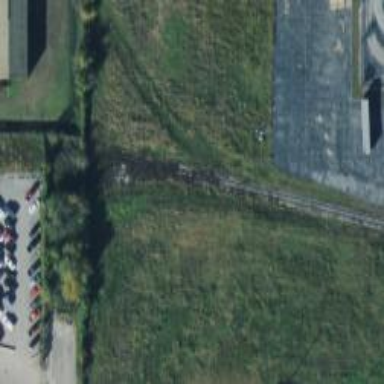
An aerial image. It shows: Disused railway spur.